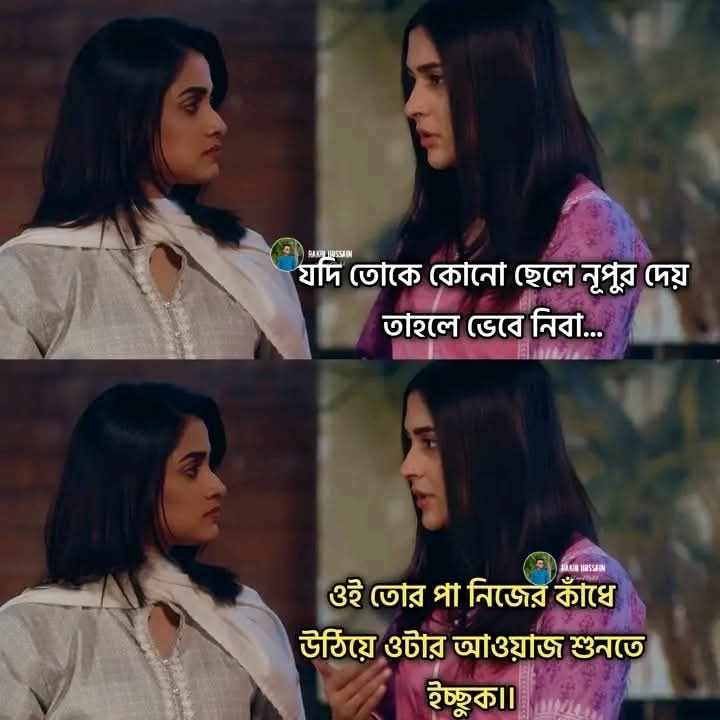
Text: যদি তোকে কোনো ছেলে নূপুর দেয় তাহলে ভেবে নিবা...
ওই তোর পা নিজের কাঁধে উঠিয়ে ওটার আওয়াজ শুনতে ইচ্ছুক।।
Label: Hate
Hate category: Personal Offence
Targeted group: Individual